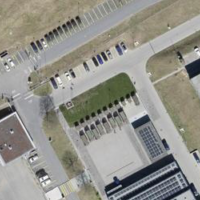
EUNIS habitat code: 54
Species observed at this site:
Zeuzera pyrina
Calliptamus italicus
Cichorium intybus